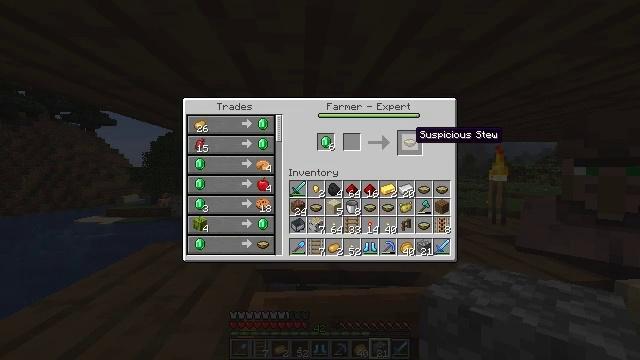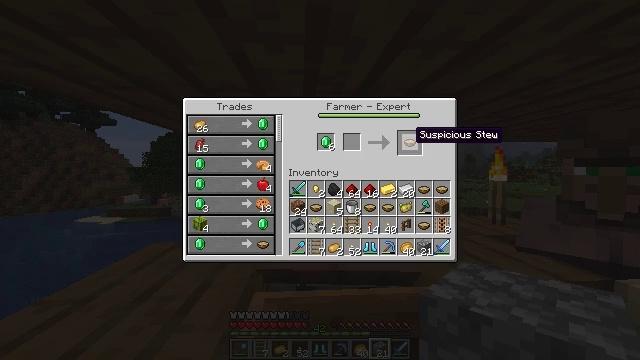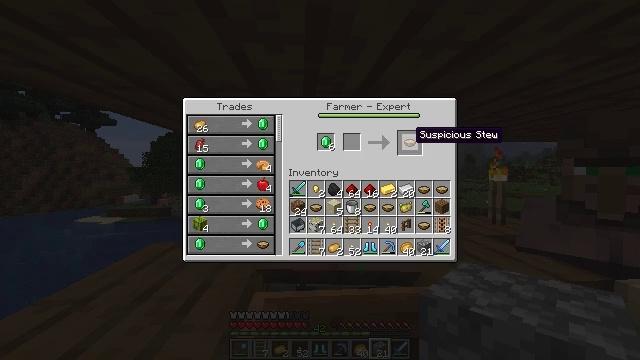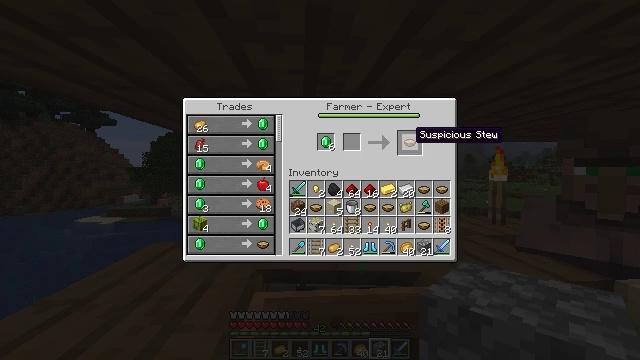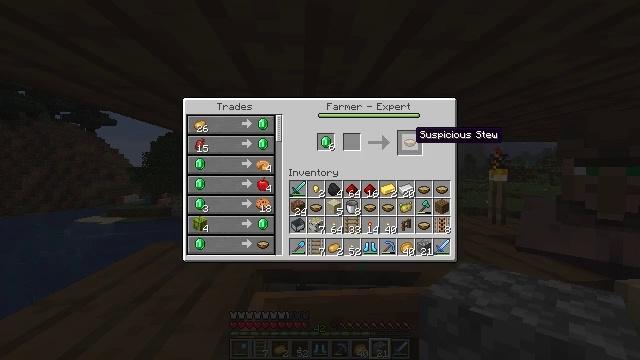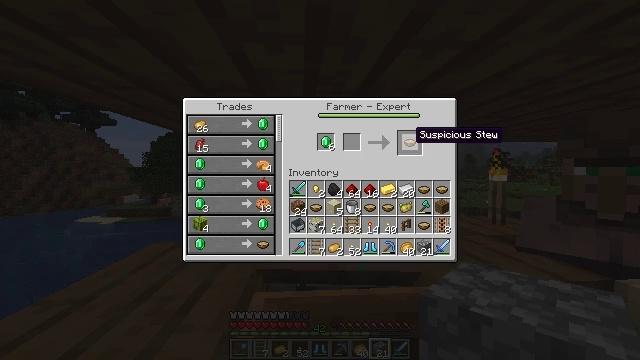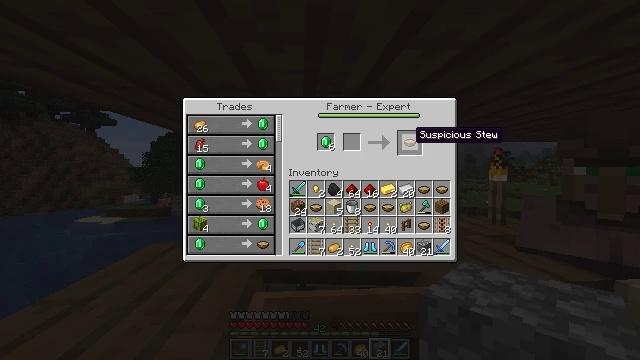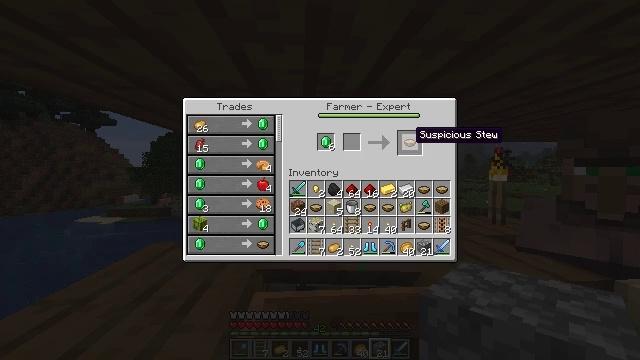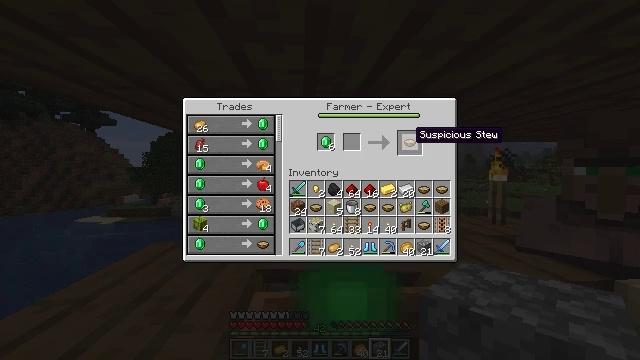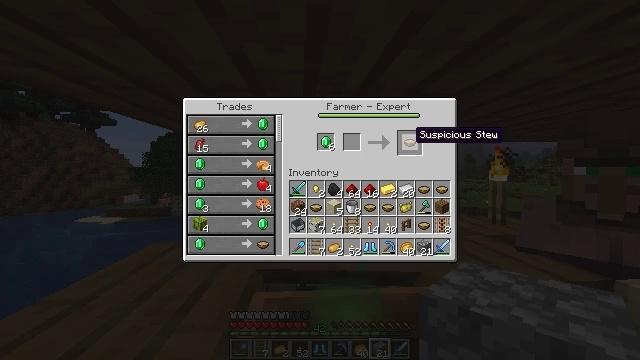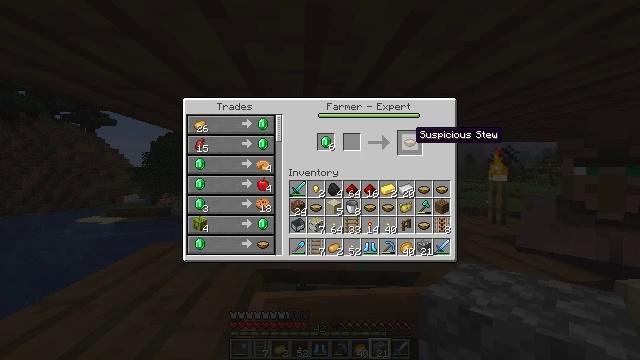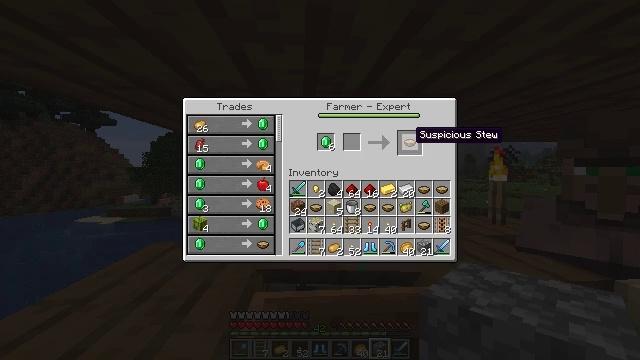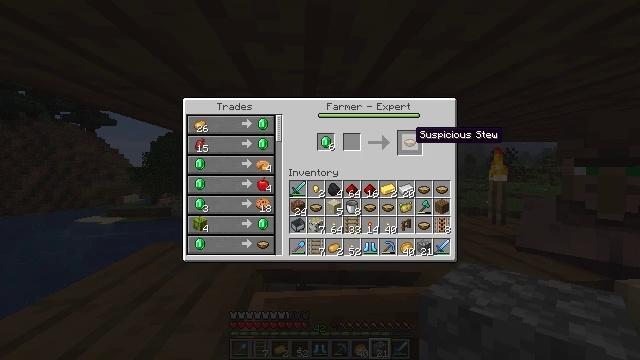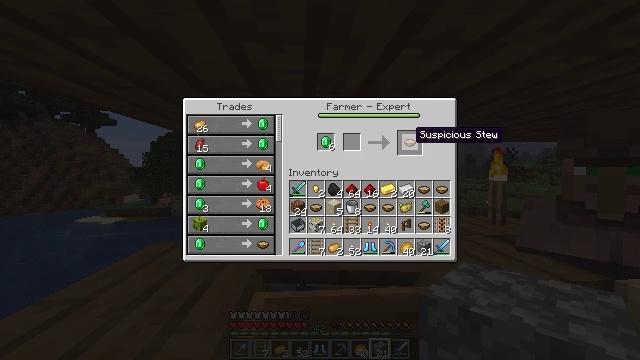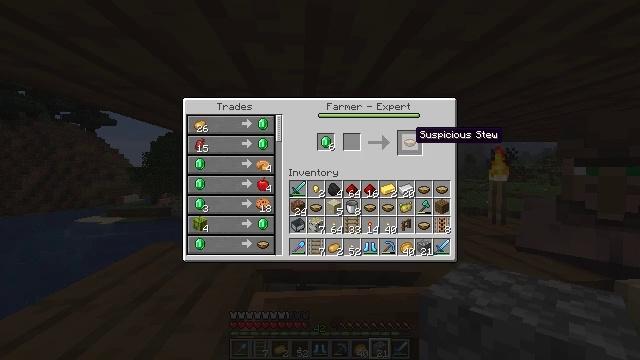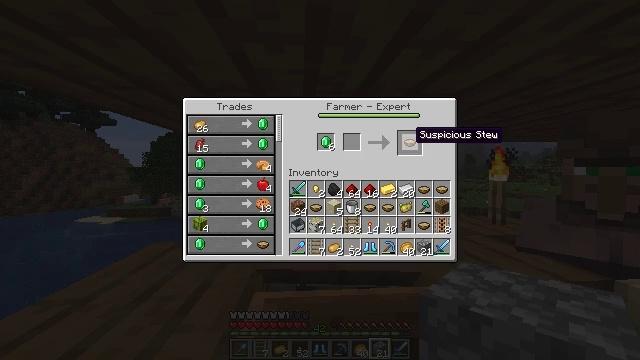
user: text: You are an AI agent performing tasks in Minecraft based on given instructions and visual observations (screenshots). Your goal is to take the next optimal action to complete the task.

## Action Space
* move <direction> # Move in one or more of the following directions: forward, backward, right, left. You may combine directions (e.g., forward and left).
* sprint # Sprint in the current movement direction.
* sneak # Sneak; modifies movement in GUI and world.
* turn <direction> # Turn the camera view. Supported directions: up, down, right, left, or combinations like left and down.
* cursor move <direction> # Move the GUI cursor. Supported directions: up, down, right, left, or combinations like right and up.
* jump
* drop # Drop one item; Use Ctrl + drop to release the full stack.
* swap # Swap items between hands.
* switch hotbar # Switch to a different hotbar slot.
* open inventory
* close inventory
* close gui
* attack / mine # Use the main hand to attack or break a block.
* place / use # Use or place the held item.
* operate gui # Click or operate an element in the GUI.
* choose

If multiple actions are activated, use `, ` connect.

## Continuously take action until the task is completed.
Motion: motion action
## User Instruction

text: Drop a spruce fence.
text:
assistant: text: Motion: sneak, open gui
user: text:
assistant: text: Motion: sneak
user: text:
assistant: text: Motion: sneak
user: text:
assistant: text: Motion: sneak
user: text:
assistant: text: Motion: sneak
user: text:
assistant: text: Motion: sneak
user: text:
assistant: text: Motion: sneak
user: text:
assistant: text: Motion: sneak
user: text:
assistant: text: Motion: sneak
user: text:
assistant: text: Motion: sneak
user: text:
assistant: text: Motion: sneak
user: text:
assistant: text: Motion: sneak
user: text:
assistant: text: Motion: no_op
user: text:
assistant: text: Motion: no_op
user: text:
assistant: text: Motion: no_op
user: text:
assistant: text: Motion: no_op
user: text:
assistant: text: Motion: no_op
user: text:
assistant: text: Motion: no_op
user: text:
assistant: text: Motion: no_op
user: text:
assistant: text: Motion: no_op
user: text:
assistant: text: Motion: no_op
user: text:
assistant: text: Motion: no_op
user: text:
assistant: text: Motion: no_op
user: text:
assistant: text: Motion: no_op
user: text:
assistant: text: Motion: no_op
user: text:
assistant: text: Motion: no_op
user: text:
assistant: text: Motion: no_op
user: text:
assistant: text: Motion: cursor move left
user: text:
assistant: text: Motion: cursor move left and down
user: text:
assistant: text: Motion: no_op